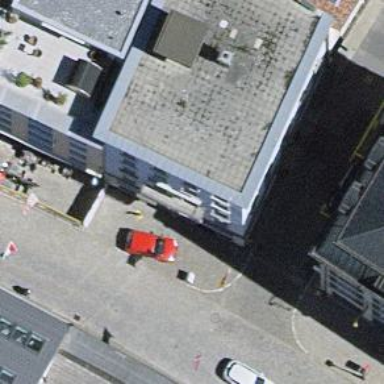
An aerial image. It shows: Grey building with multiple parts.